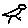
Label: bird